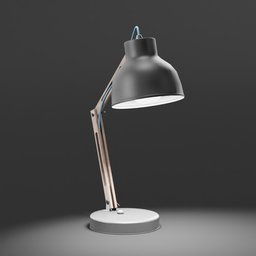
Label: lighting